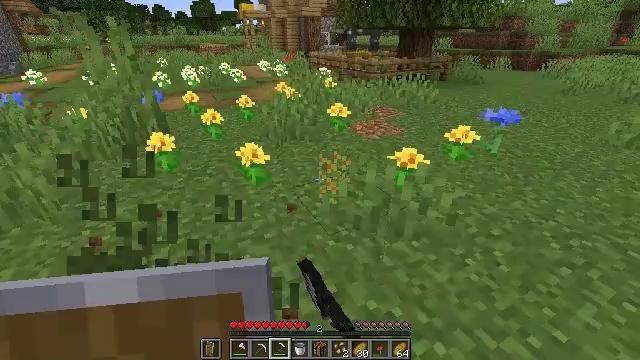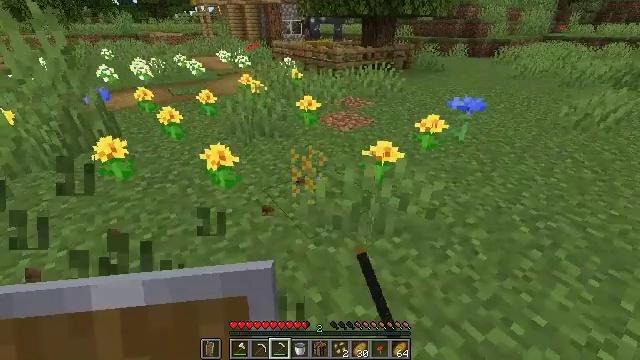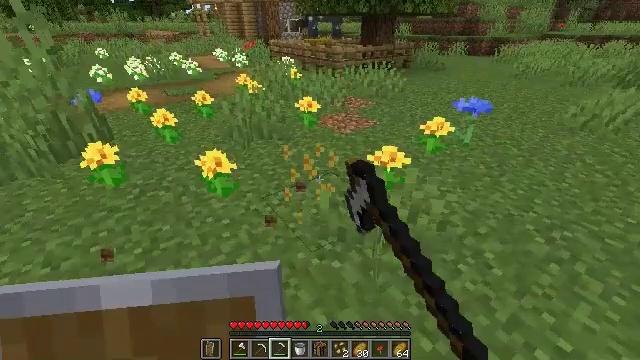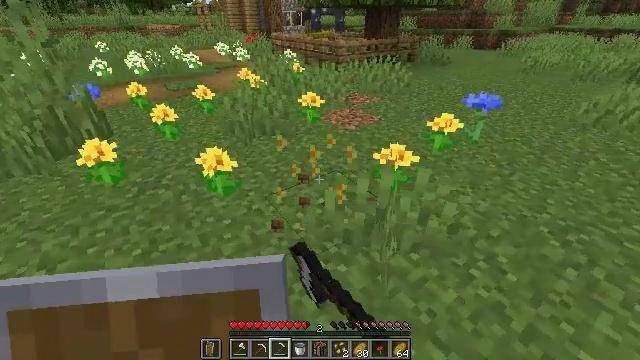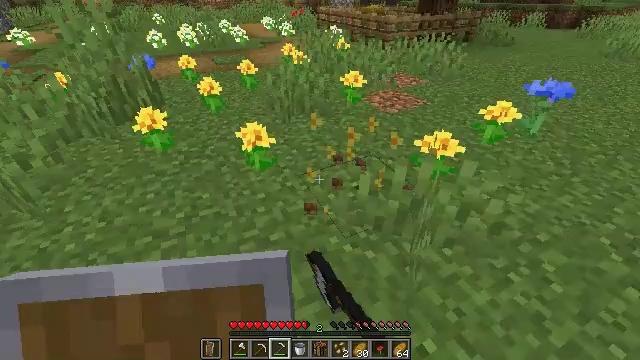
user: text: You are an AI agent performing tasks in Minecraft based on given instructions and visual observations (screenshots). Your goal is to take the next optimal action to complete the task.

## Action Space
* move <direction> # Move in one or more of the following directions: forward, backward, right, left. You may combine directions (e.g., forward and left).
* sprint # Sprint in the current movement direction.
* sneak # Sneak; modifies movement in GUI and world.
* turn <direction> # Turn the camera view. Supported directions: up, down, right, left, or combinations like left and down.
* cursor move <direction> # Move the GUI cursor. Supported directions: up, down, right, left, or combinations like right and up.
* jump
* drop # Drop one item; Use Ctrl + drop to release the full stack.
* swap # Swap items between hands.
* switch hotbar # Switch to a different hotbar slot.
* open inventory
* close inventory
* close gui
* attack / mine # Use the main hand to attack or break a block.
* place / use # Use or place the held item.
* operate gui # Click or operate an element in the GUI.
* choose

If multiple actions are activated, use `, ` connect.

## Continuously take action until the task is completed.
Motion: motion action
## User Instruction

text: Collect a dandelion flower.
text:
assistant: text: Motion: move forward, turn right and down, attack / mine
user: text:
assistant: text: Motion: attack / mine
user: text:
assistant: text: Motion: turn down, attack / mine
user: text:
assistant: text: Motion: turn left and down, attack / mine
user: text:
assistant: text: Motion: attack / mine